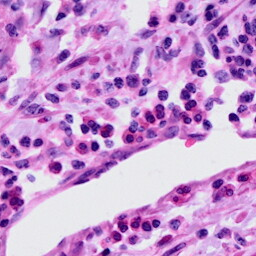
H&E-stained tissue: Cervix